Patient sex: M
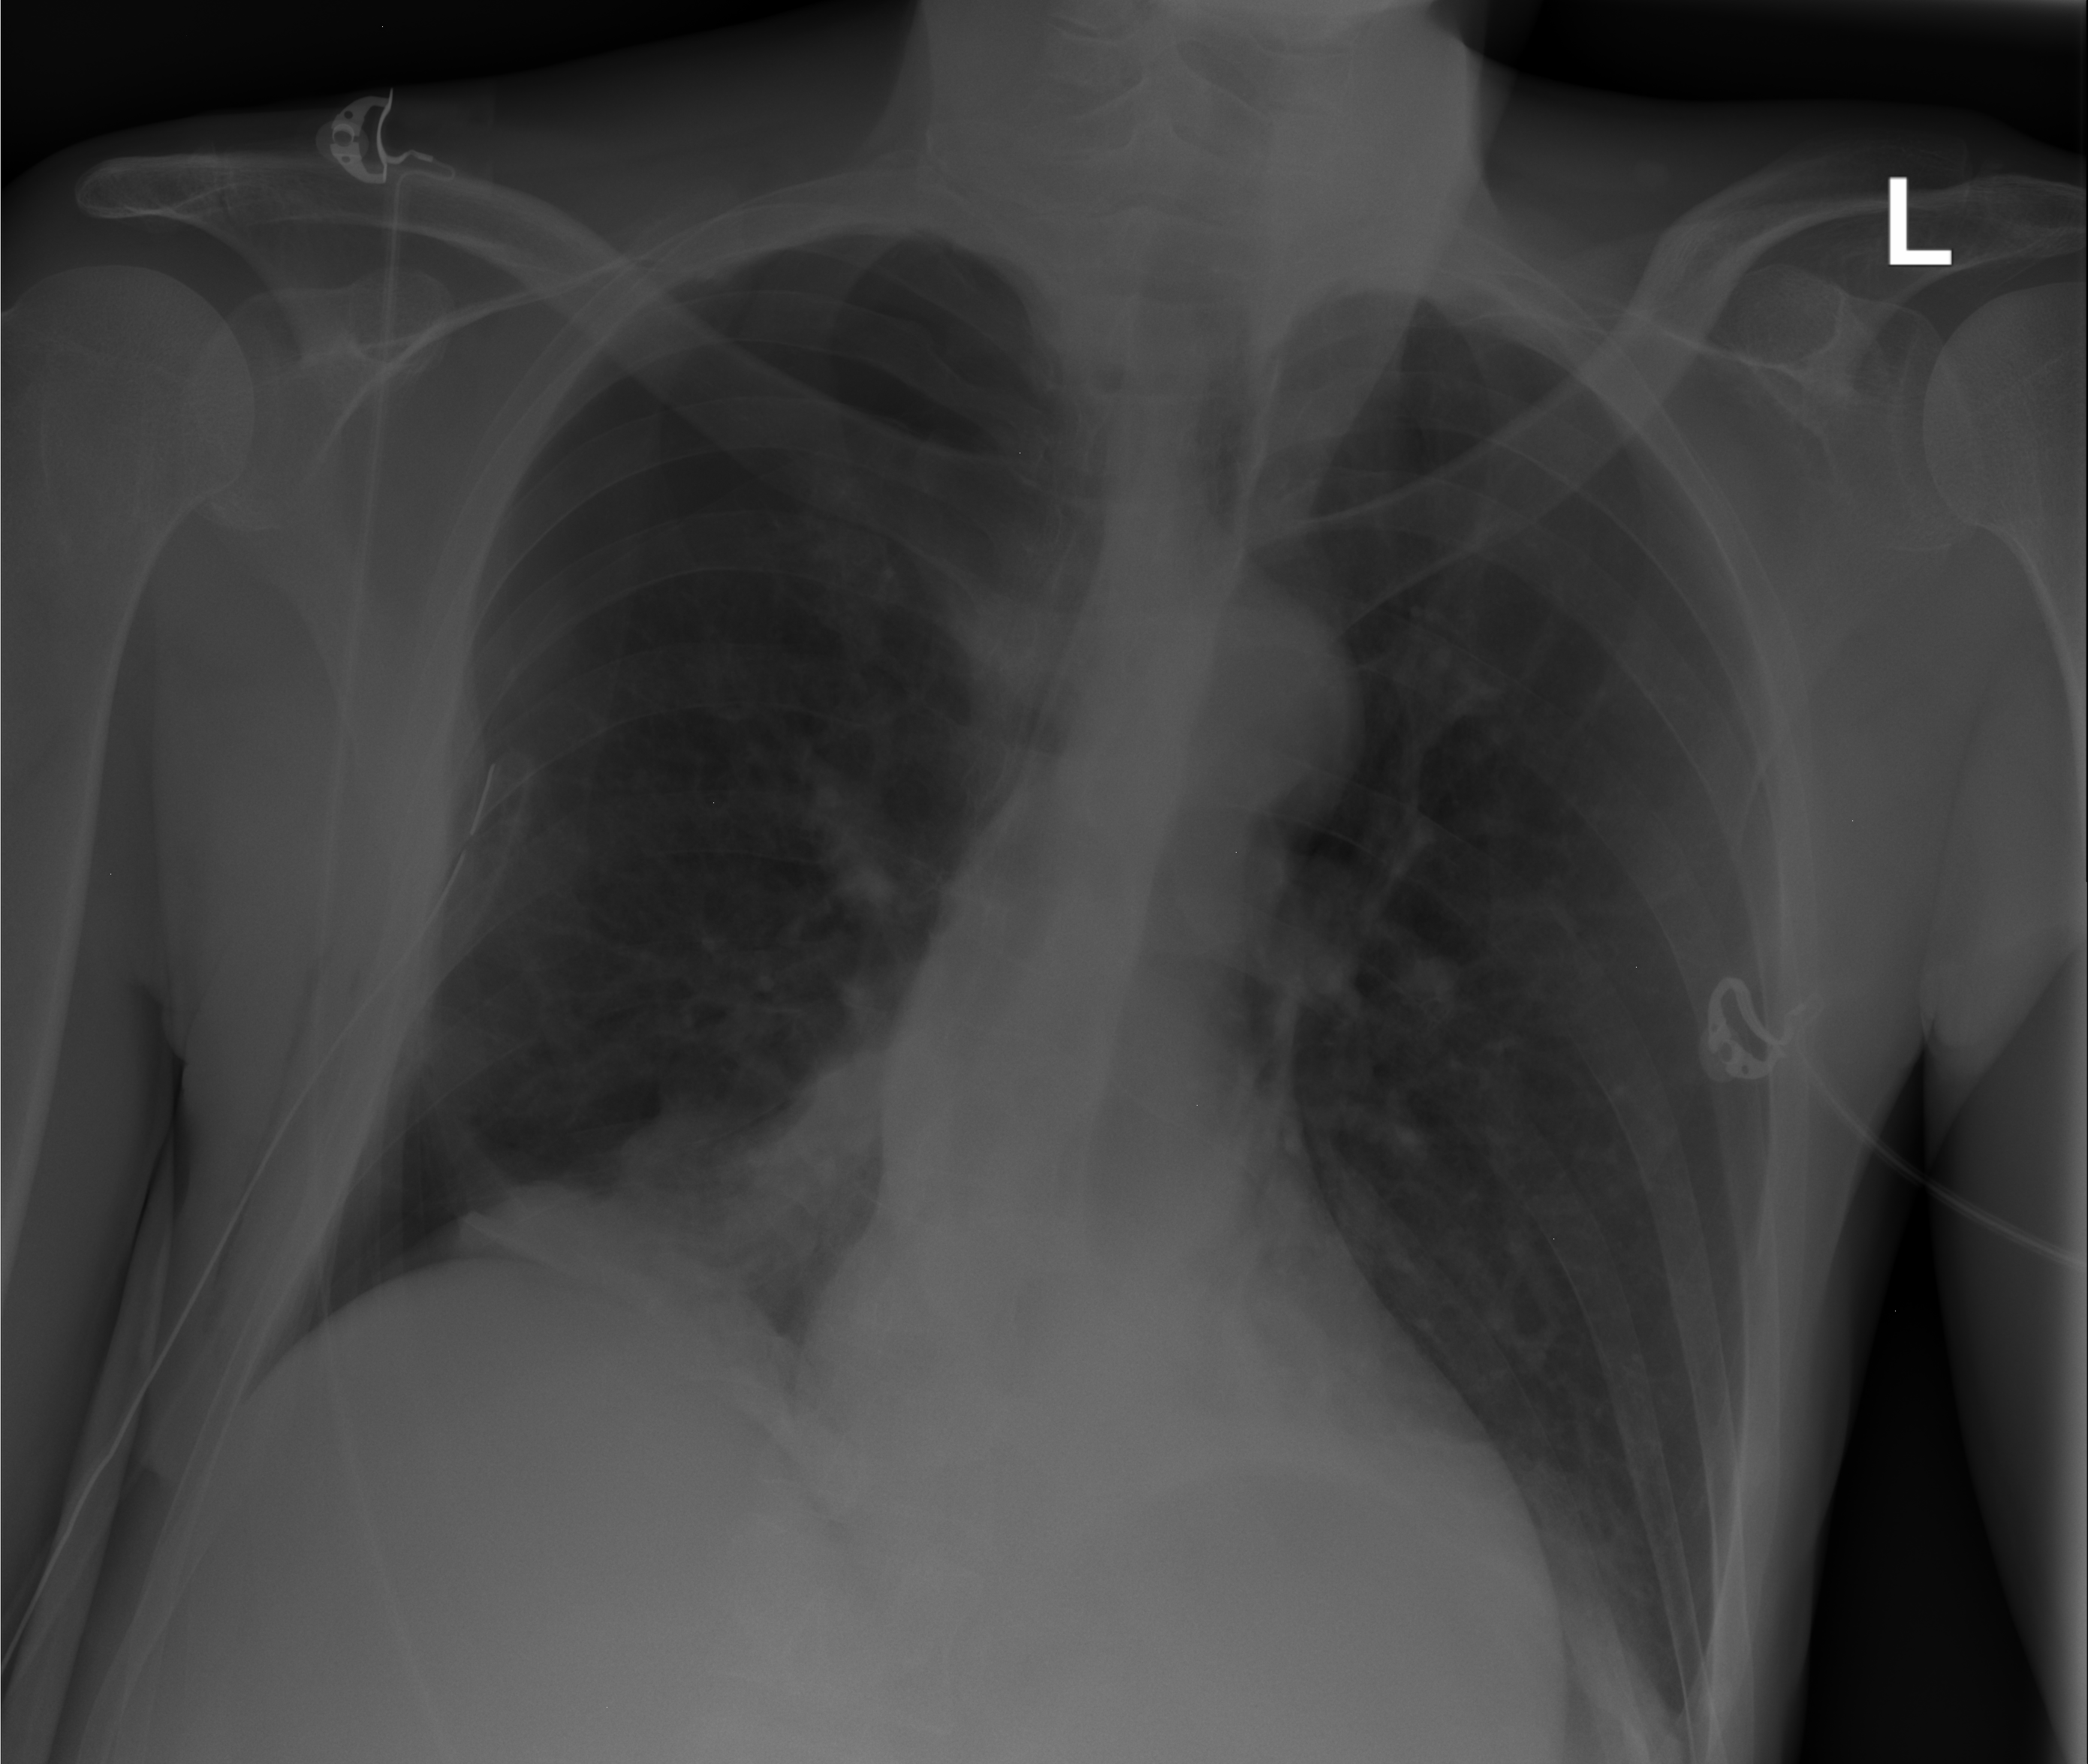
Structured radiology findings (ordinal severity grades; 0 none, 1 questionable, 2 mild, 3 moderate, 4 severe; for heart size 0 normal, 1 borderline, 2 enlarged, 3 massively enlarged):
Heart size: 0
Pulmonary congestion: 0
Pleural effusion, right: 0
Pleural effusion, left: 0
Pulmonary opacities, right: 0
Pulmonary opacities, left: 0
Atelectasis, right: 2
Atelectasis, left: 2